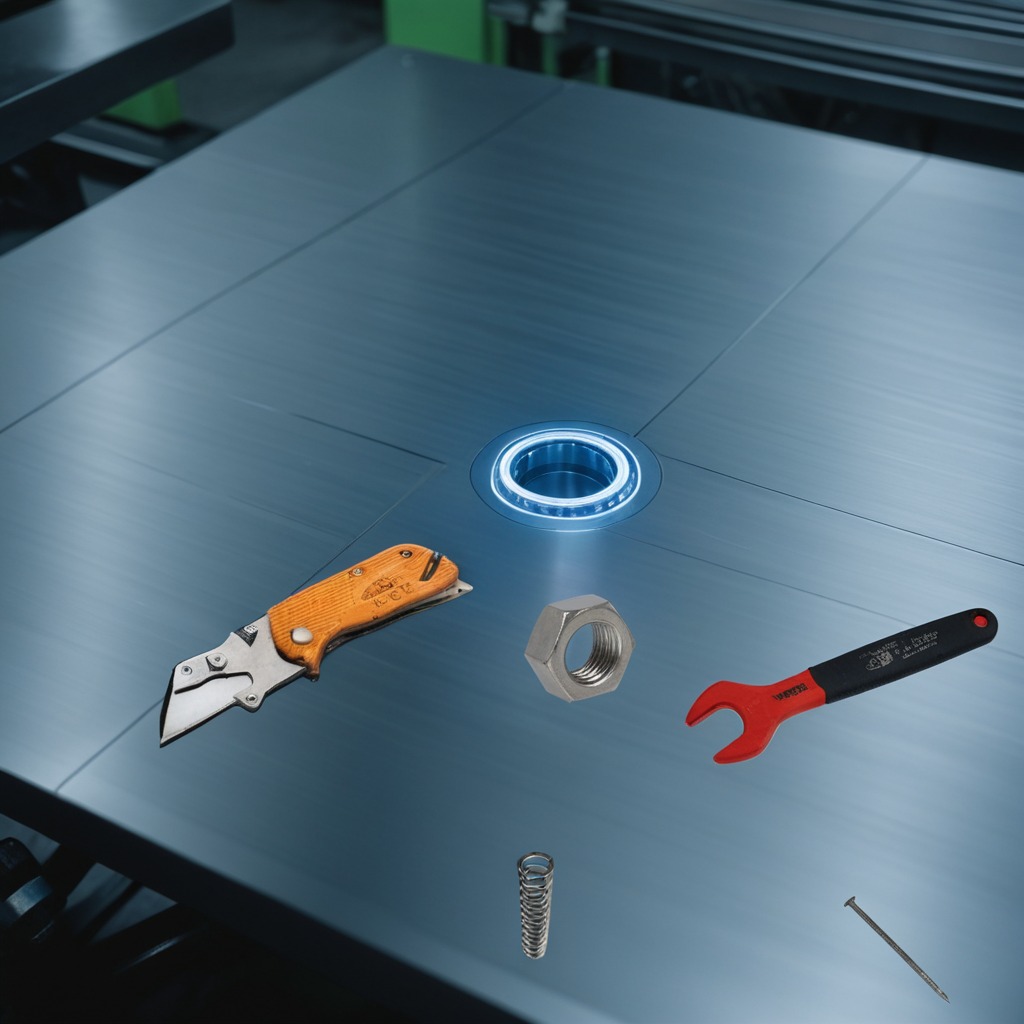
A utility knife, an iron nail, a coiled metal spring, a metal nut, and a wrench are lying on a metal table in a machine shop under fluorescent lights.